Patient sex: M
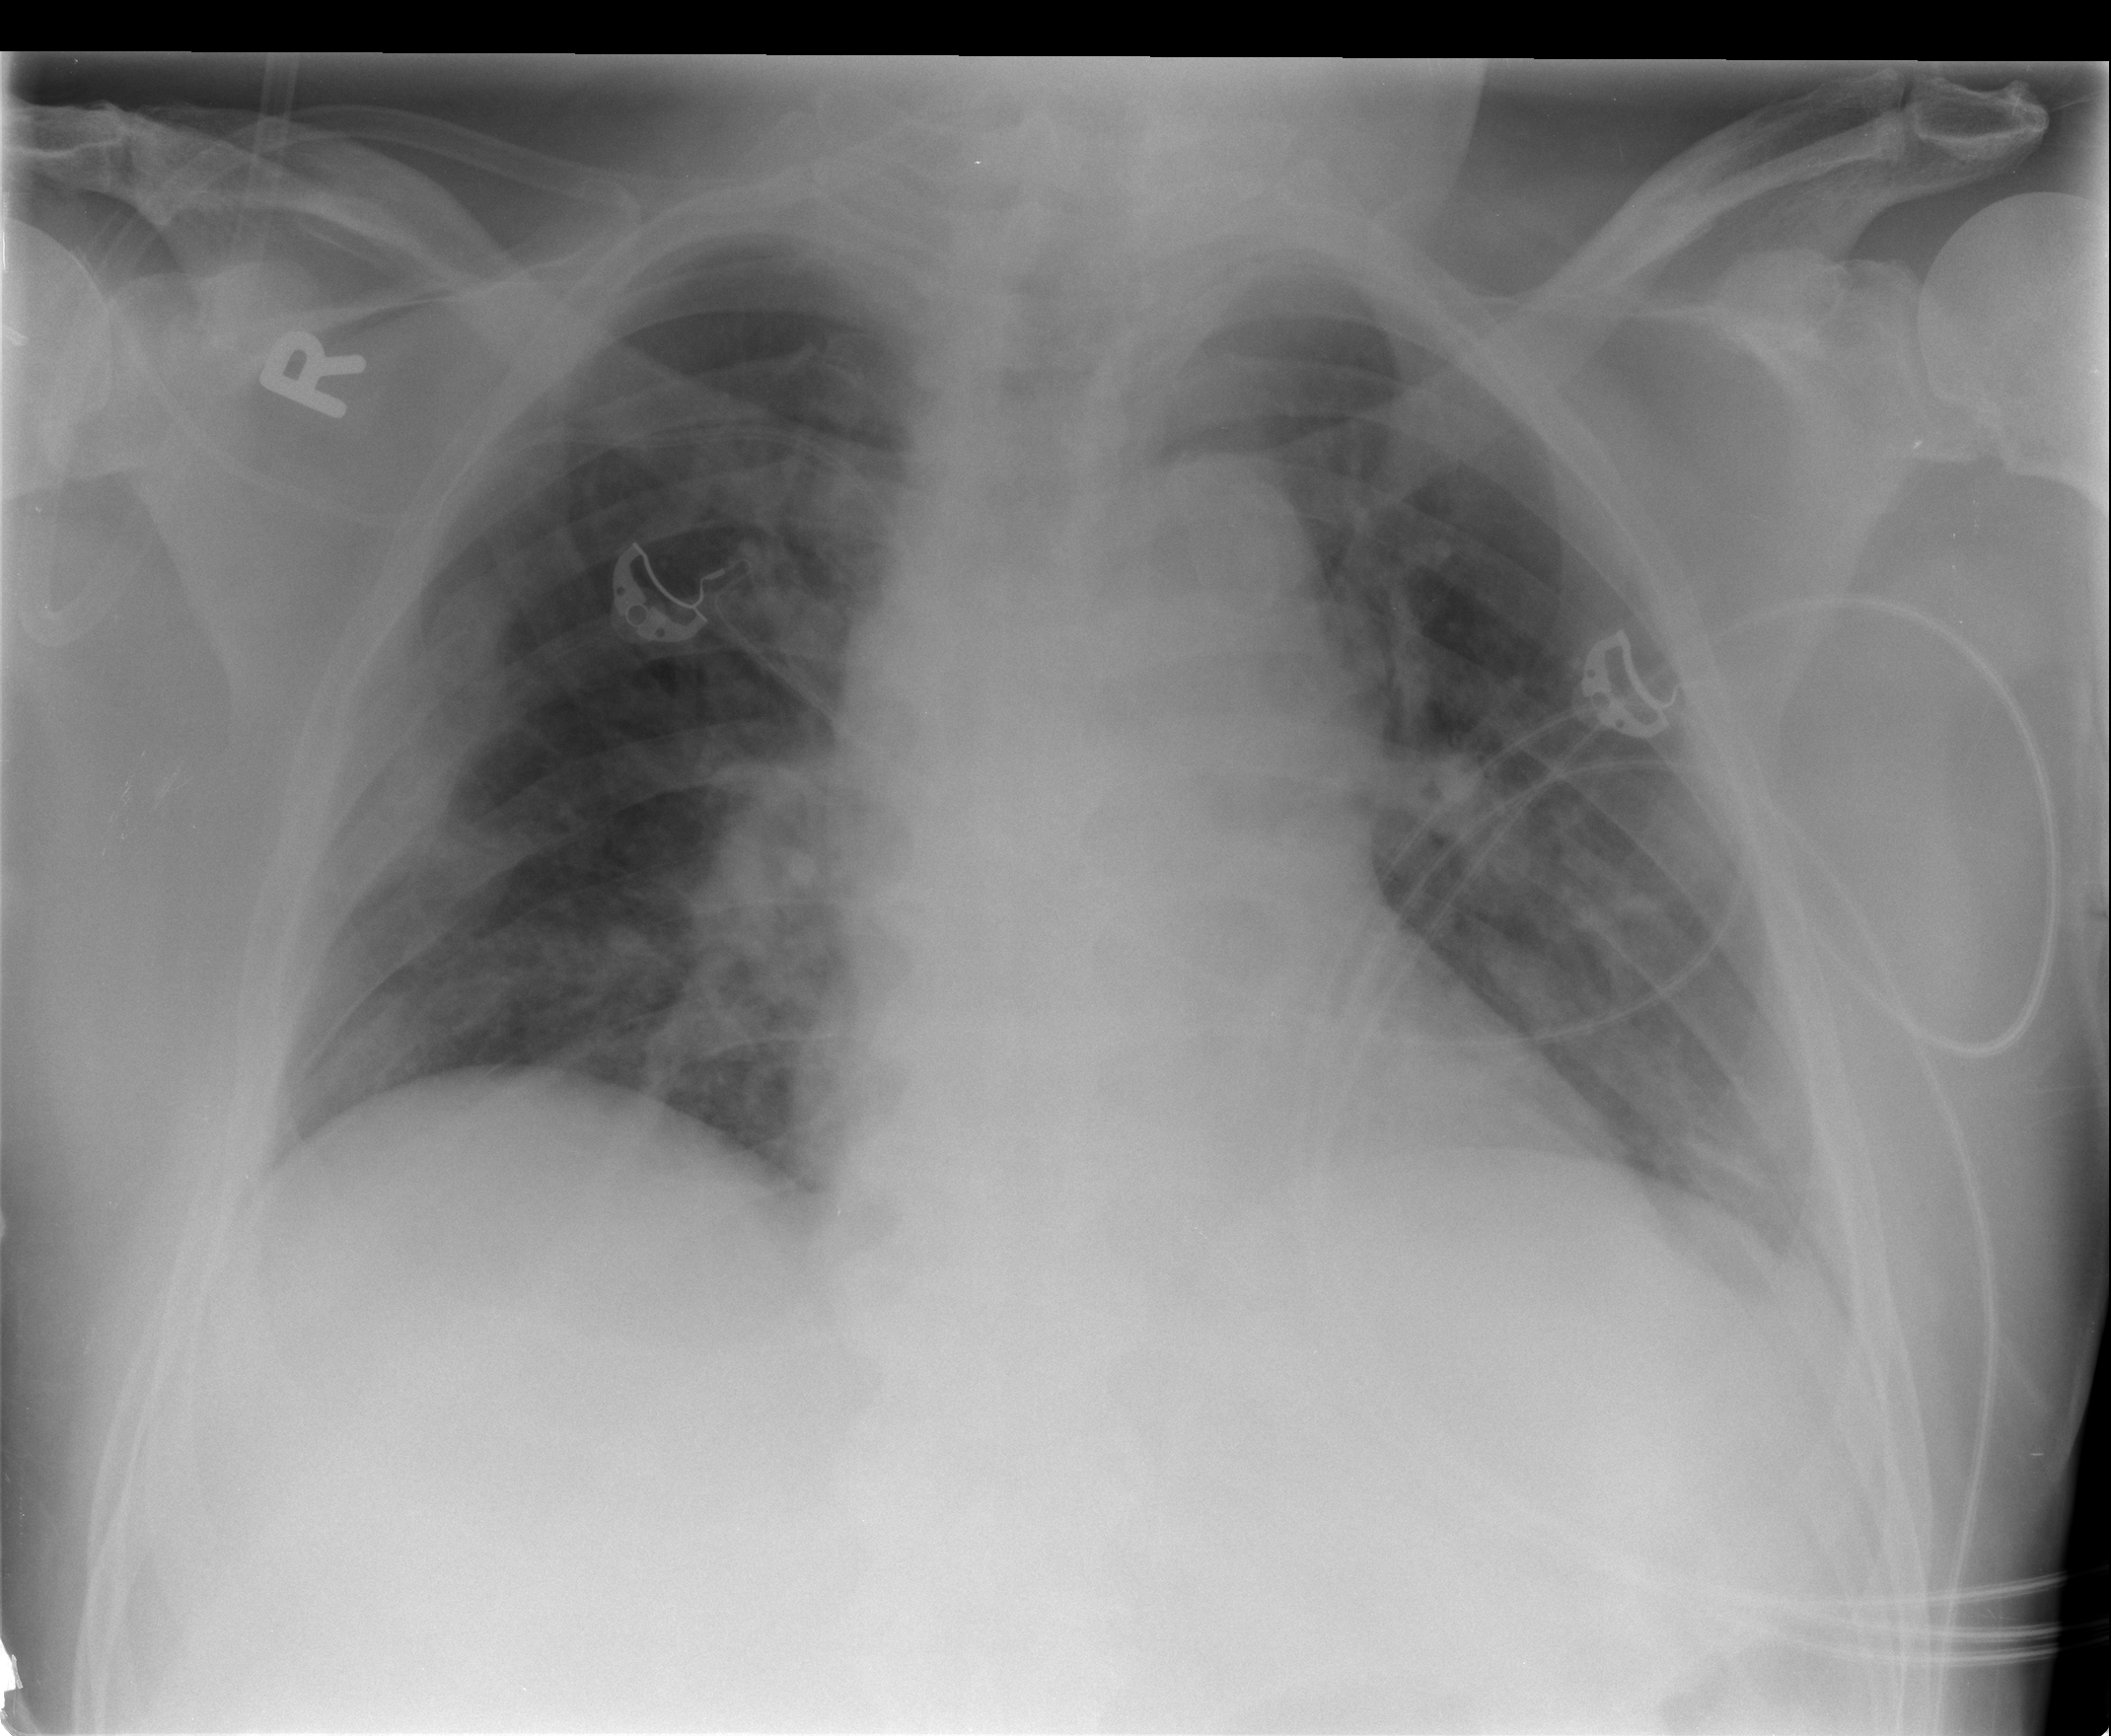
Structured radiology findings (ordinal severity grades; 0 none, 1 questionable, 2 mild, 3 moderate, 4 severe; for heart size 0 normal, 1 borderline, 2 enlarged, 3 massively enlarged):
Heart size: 0
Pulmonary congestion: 2
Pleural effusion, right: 0
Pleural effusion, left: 2
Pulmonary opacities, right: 0
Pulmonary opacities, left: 0
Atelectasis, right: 0
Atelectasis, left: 0